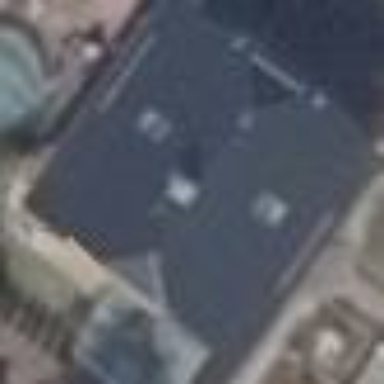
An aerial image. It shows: Detached building with half-hipped roof.